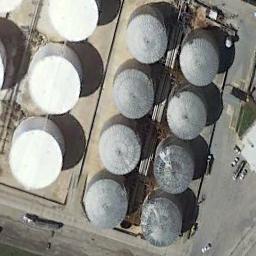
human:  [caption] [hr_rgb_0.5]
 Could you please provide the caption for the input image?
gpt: There are some white and silver storage tanks on the bare land .

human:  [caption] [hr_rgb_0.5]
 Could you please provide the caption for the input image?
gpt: There are two rows of storage tanks, One of which is larger than the others .

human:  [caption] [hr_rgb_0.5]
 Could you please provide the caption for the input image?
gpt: There are several neatly arranged large oil storage tanks in the factory .

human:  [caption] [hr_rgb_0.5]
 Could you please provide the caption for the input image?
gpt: There are several cars beside the storage tanks .

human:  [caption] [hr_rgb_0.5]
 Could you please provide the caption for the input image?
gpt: There are some storage tanks arranged neatly .